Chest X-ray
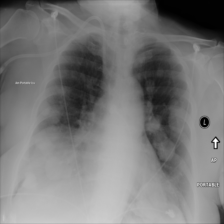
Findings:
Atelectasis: negative
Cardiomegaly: negative
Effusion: negative
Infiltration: negative
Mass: positive
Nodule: positive
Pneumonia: negative
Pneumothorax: negative
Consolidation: negative
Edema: negative
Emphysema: negative
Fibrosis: negative
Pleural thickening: negative
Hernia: negative